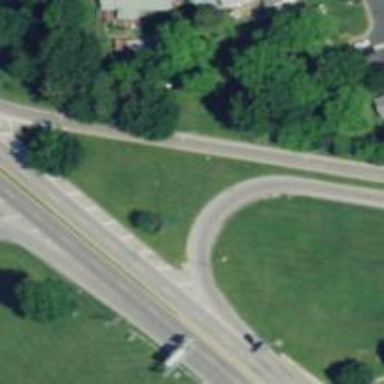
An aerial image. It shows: Asphalt trunk link road.